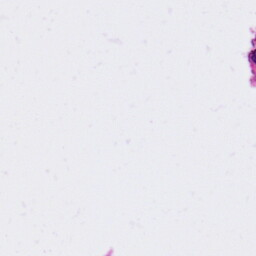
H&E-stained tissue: Ovarian